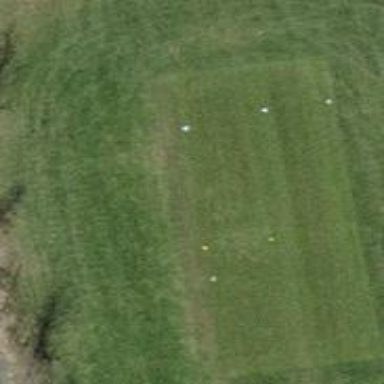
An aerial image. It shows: Golf tee.